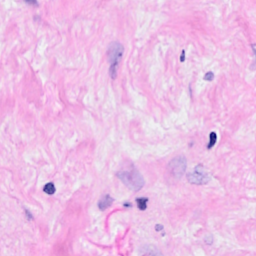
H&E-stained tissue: Breast